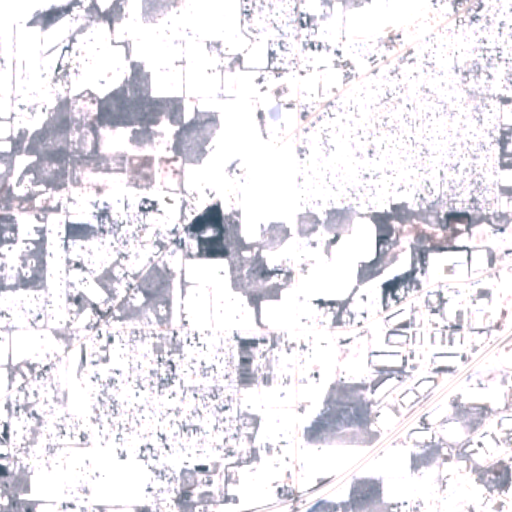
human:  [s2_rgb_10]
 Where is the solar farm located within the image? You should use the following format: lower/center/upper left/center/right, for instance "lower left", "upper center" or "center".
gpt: The solar farm is located in the upper center of the image.
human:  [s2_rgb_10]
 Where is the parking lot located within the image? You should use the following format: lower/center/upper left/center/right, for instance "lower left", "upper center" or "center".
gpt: There is no parking lot in the image.